Question: Edit 4:
I solved it by creating a larger font, one that does fill the space. See solution posted below
Edit 3:
I have come to the conclusion that my problem as stated cannot be solved. The problem is that the fonts do not fill the image space because they are leaving room for descender like j and for umlauts above the capital letters. With further searching I find that negative padding, which is clearly what I need, is undefined so might do anything.
One solution would be to create custom fonts that fill the entire image space. Another is the suggestion below to use an imagebutton but my added complication of both needing a change in color on focus and a change in the basic image on program state complicates that solution to the point I can't figure that out.
Edit2: Added screen shot
Edit: Added code of drawable below.
I have tried every example I could find on stackoverflow and every answer from Google. I spent at least 3 hours last night before giving up. I sure could use some help on this if anyone knows the answer.
I have buttons on an Android app that is constrained in that the buttons can only be so big and the text in them needs to be readable in bright daylight so they need to be big. The solution is obvious, make the text a pixel smaller than the button. In other words, make the padding small. android:paddingTop="-10sp" does nothing. I have tried everything I could think of. To be clear, I want very little space between the top and bottom of the text inside a button and the edge of the button itself.
Here is an example of one of my buttons:
'''
<Button
android:id="@+id/buttonSetTgt"
style="?android:attr/buttonStyleSmall"
android:layout_width="wrap_content"
android:layout_height="wrap_content"
android:layout_alignBottom="@+id/textHeader"
android:layout_alignParentLeft="true"
android:background="@drawable/button_start"
android:textColor="@android:color/white"
android:onClick="onSetTgt"
android:paddingLeft="6sp"
android:paddingRight="6sp"
android:paddingTop="0sp"
android:paddingBottom="0sp"
android:text="&#x25CE;"
android:textSize="@dimen/menu"
android:textStyle="bold" />
'''
button_start has some colors and rounded corners definitions.
It is shown with padding top and bottom of zero but negative numbers don't do the trick so the 0sp or -10sp are equivalent.
---
Here is the code for the drawable:
'''
<?xml version="1.0" encoding="utf-8"?>
<selector
xmlns:android="http://schemas.android.com/apk/res/android">
<item android:state_focused="true" >
<shape xmlns:android="http://schemas.android.com/apk/res/android"
android:shape="rectangle" >
<solid android:color="#f07304"/>
<corners android:radius="7dp"/>
</shape>
</item>
<item>
<shape xmlns:android="http://schemas.android.com/apk/res/android"
android:shape="rectangle">
<solid android:color="#222222"/>
<corners android:radius="7dp"/>
</shape>
</item>
'''
##

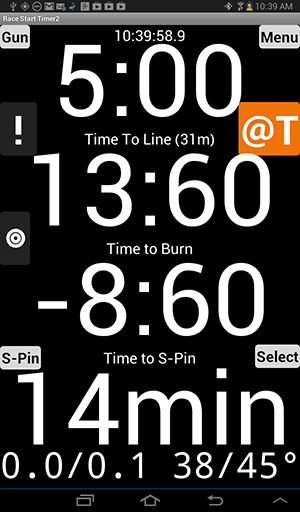
Answer: I found that you cannot specify negative padding so the solution was to make the fonts themselves larger, going almost all the way to where the padding starts. This means that t font needs to fill the area all the way to the top of the accent area and all the way down to the bottom of the descender area. What I did was found a program called Type 3.2 by CR8Software Solutions. You load your favorite font and copy one of the scaling actions to get a scale factor of about 1.56, make some adjustments to the baseline and font edges and save it. I probably could have gone a little bigger and actually gone above the top of the accent line. If I did it again, I would load a form character font to really see where the font space is. The trial version allows you to save up to about capital R so in my case where I just needed a few letters that was fine. Now I loaded the font into the "assets" folder and added code in the onCreate section of the code like this:
'''
Typeface tf = Typeface.createFromAsset(this.getAssets(), "startline.ttf");
Button button = (Button) findViewById(R.id.buttonSync);
button.setTypeface(tf);
Button button2 = (Button) findViewById(R.id.buttonSetTgt);
button2.setTypeface(tf);
etc...
'''
This allows me to change the size of the font and button without creating a new image and all the backgrounds and such work fine.